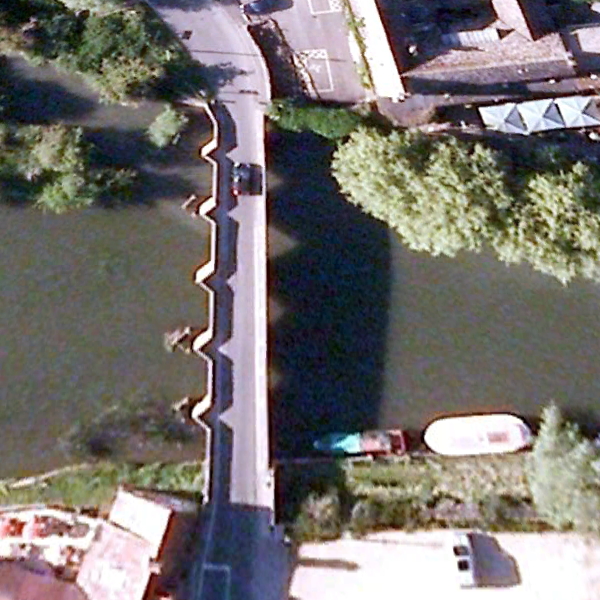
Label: Bridge